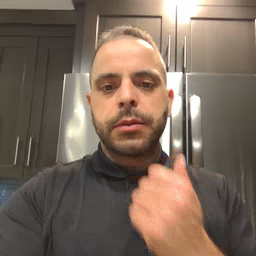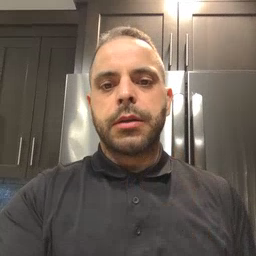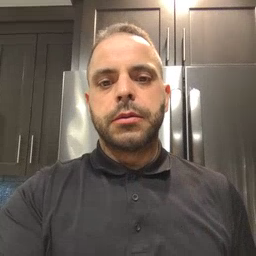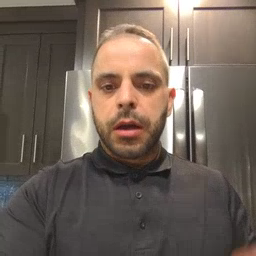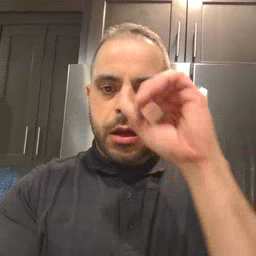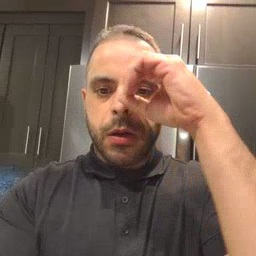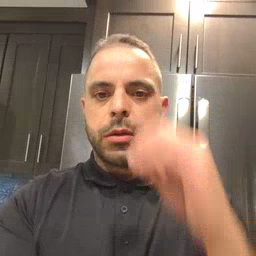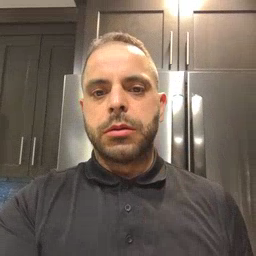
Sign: owl